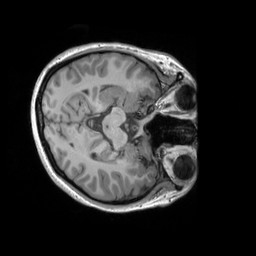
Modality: T1w
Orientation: axial
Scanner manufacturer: siemens
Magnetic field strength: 3 T
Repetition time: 2.25 s
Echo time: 0.00306 s